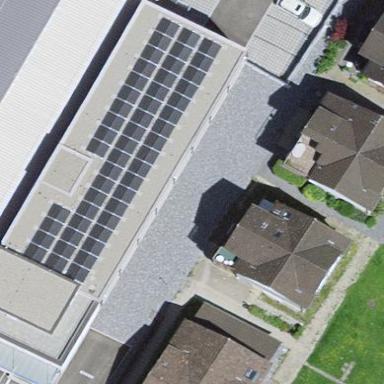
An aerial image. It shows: Solar photovoltaic panel generating electricity through small installation.